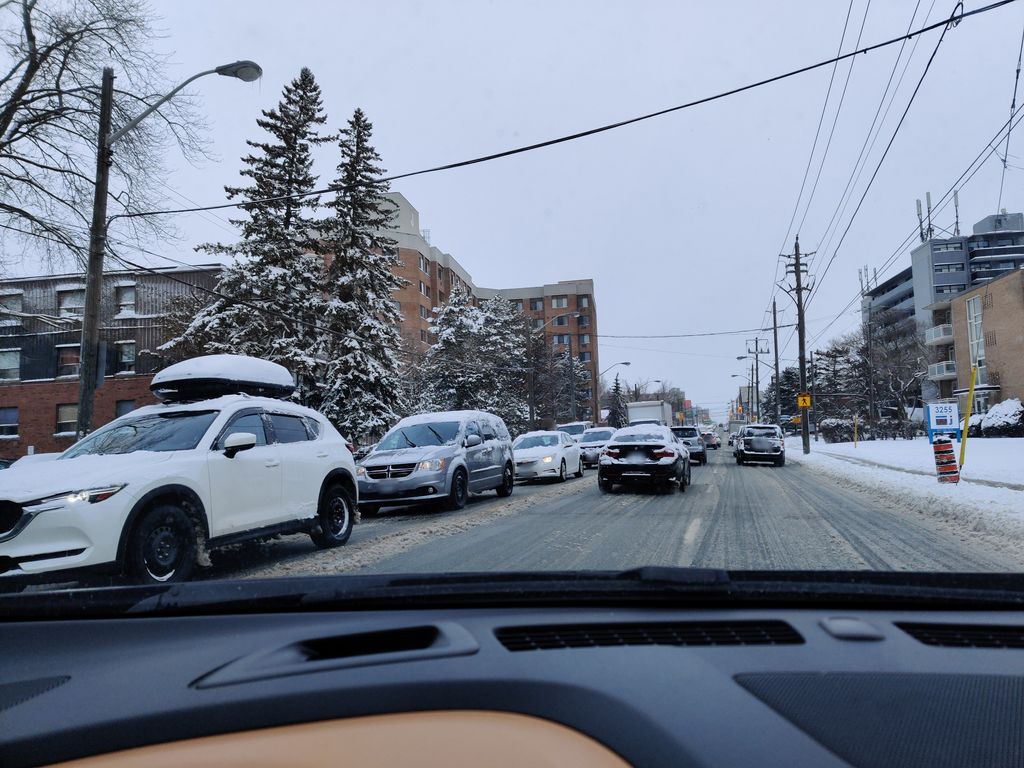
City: toronto